Question: Based on <URL>. Each field is declared as a variable. Declarations part
'''
TForm4 = class(TForm)
pFIBDatabase1: TpFIBDatabase;
pFIBTransaction1: TpFIBTransaction;
ds1: TpFIBDataSet;
DataSource1: TDataSource;
DBGrid1: TDBGrid;
procedure FormCreate(Sender: TObject);
private
{ Private declarations }
public
iVERField : TFIBIntegerField;//I need that all fields to be represented by a variable
{ Public declarations }
end;
'''
and on the formcreate event, I create all the fields, set the needed properties and add dynamically all of them to the my dataset.
'''
procedure TForm4.FormCreate(Sender: TObject);
var i:Integer;
fieldDef :TFieldDef;
begin
ds1.SQLs.SelectSQL.Text := 'select ver from ver';
ds1.Fields.Clear;
ds1.FieldDefs.Clear;
ds1.FieldDefs.update;
iVERField := TFIBIntegerField.Create(ds1);
iVERField.FieldName := 'VER';
iVERField.DisplayLabel := 'VER';
iVERField.Name := 'iVERField';
iVERField.DataSet := ds1;
ds1.Fields.Add(iVERField);
ds1.Open;
end;
'''
My problem is that the field appear as a duplicate on a dbgrid

LE: Why field appears twice:
'''
iVERField.DataSet := ds1; //one
ds1.Fields.Add(iVERField);//two
'''
LE1: Is this the way I should add all the fields as variables to the dataset?
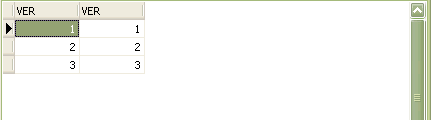
Answer: In D7 (and I doubt it's changed since), TField's SetDataSet method already calls the Ffields.Add method of the dataset, so your explicit ds1.Fields.Add adds it a second time, hence the duplicated field.